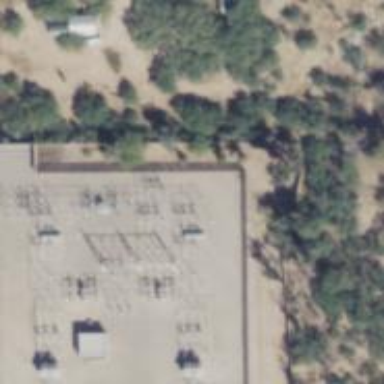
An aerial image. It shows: Switch used for power control.